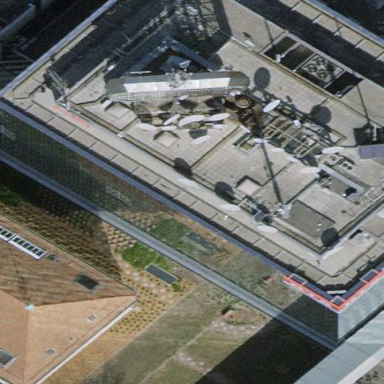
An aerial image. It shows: Office building.